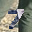
Label: 7